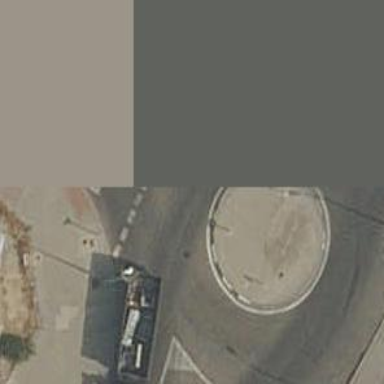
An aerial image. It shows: Secondary road made of asphalt leading to roundabout.